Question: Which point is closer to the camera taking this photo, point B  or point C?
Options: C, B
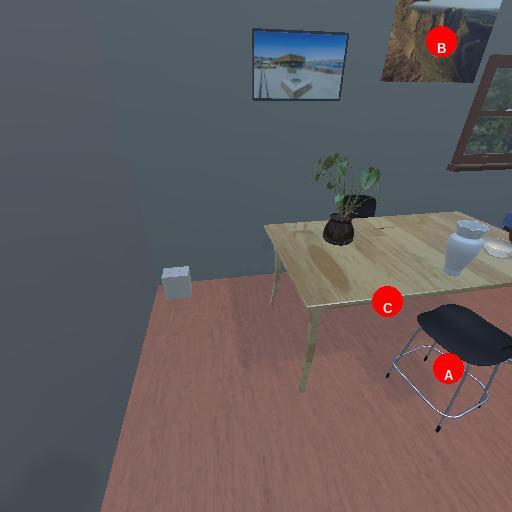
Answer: C